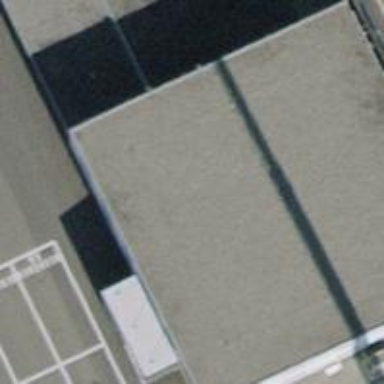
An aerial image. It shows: Police facility.